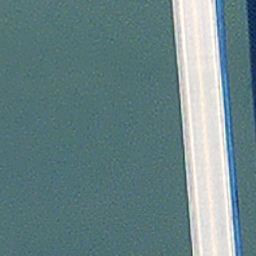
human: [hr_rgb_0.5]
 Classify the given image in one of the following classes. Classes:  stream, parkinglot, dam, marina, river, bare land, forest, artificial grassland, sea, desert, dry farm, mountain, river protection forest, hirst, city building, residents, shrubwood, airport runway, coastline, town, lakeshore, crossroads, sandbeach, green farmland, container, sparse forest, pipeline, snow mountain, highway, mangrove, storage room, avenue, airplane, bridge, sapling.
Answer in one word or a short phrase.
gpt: bridge